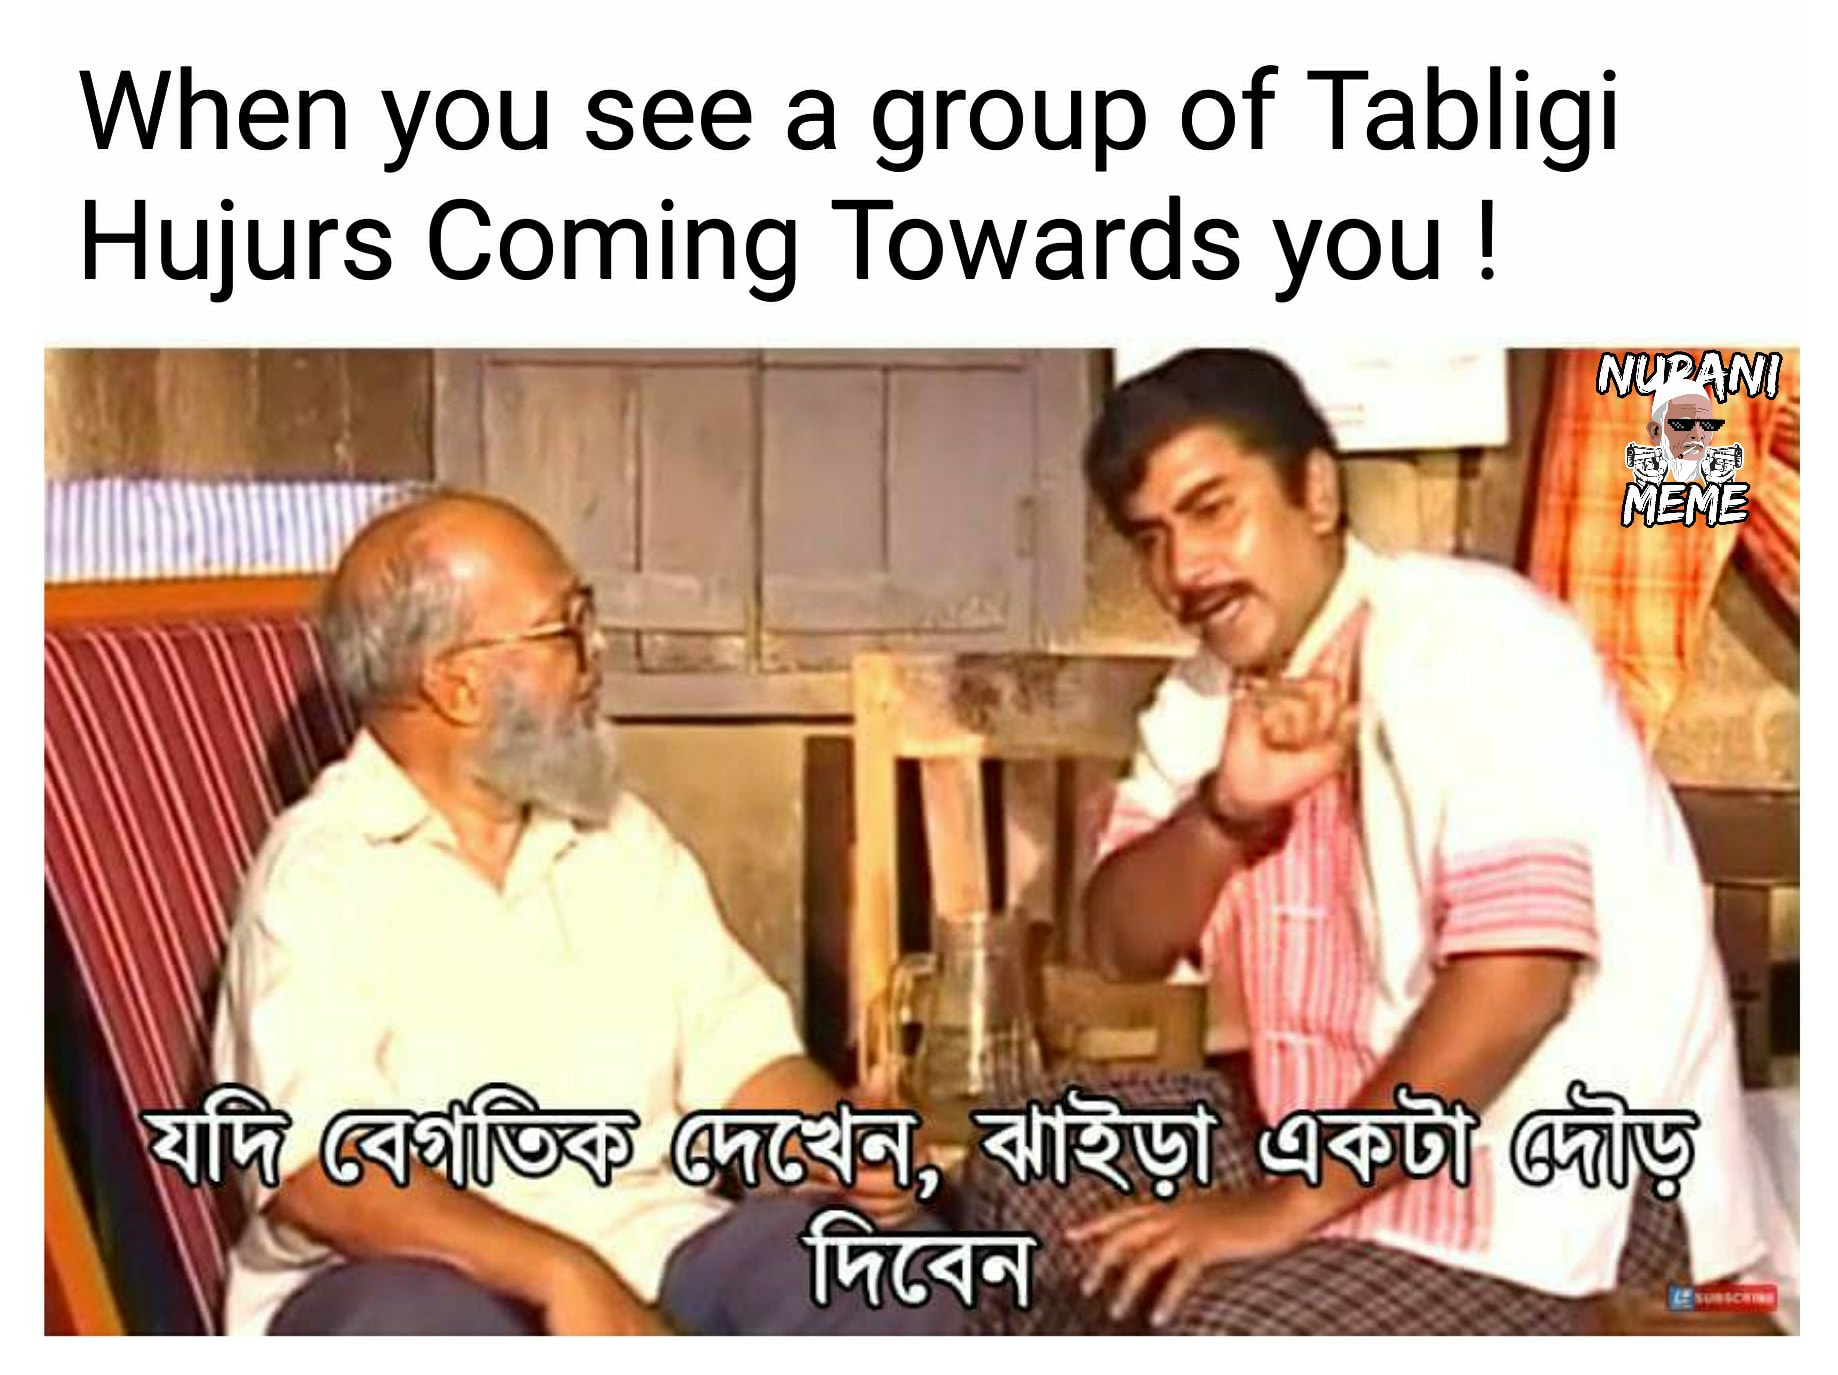
Caption: When you see a group of tabligi  Hujurs Coming Towards you !    যদি বেগতিক দেখেন, ঝাইড়া একটা দৌড় দিবেন
Label: non-hate